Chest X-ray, AP view. Patient: 32 years old, sex F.
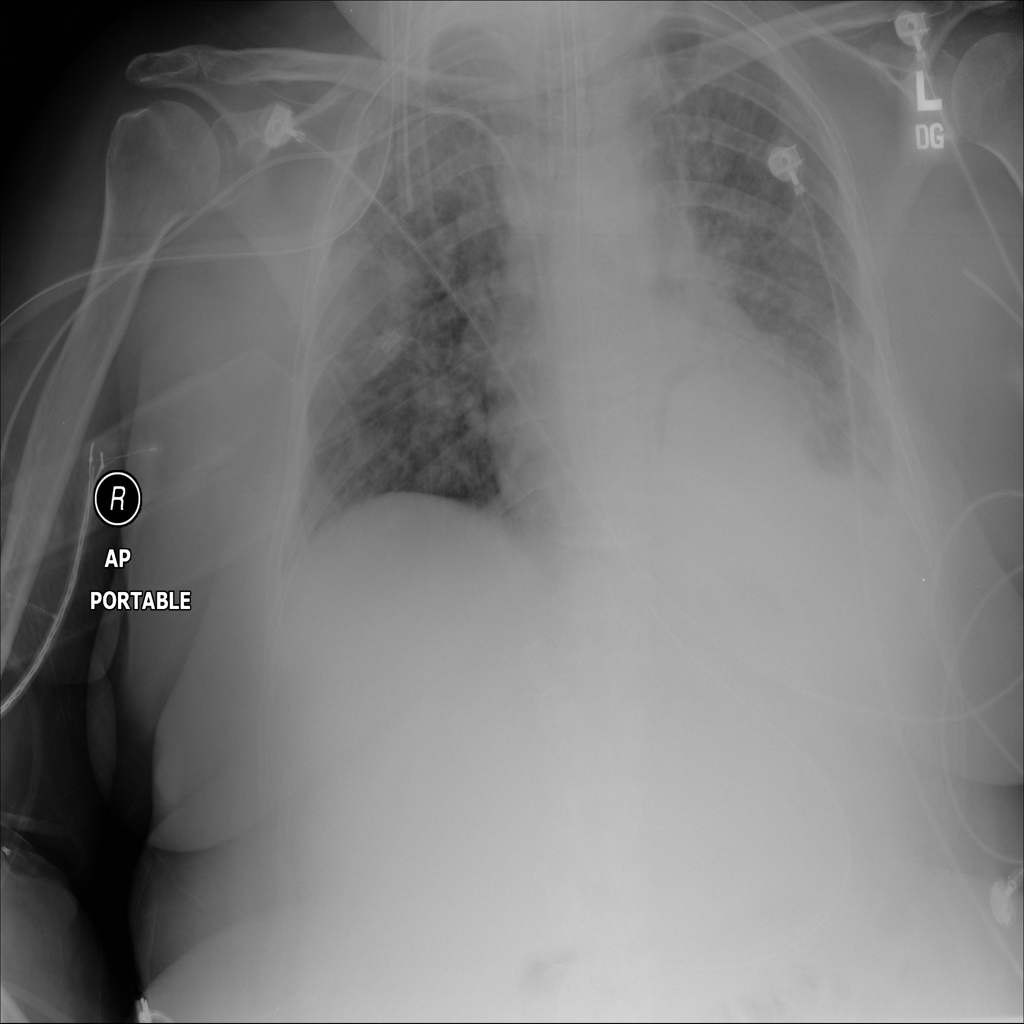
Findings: Infiltration, Mass